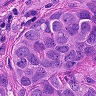
Metastatic tissue present: yes